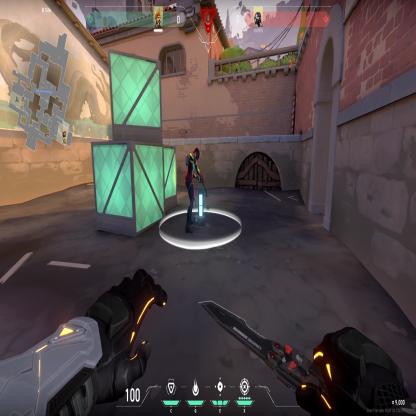
Label: enemy ; planted spike